Field crop: maize
Growth stage: 2
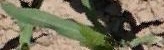
Species: maize